Question: After Glass updated to XE17 and I made updates in Android SDK manager, I can no longer compile the project. This is my config:
'''
apply plugin: 'android'
android {
compileSdkVersion 19
buildToolsVersion "19.1"
defaultConfig {
minSdkVersion 19
targetSdkVersion 19
versionCode 5
versionName "5.0"
}
buildTypes {
release {
runProguard false
proguardFiles getDefaultProguardFile('proguard-android.txt'), 'proguard-rules.txt'
}
}
}
dependencies {
compile fileTree(dir: 'libs', include: ['*.jar'])
compile 'com.android.support:appcompat-v7:19.+'
}
'''
but Glass related packages like
'''
import com.google.android.glass.app.Card;
import com.google.android.glass.media.CameraManager;
'''
are not avaiable.
Here's status of my SDK Manager:

What should I change in order to be able to compile the project in Android Studio again?
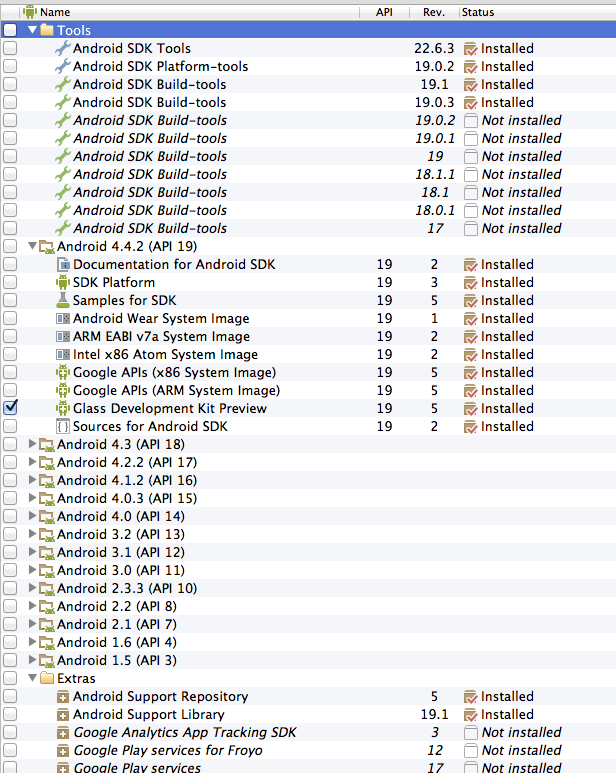
Answer: This should work:
'''
android {
compileSdkVersion "Google Inc.:Glass Development Kit Preview:19"
...
}
'''